Field crop: maize
Growth stage: 2
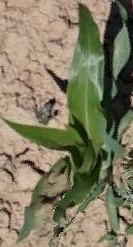
Species: maize